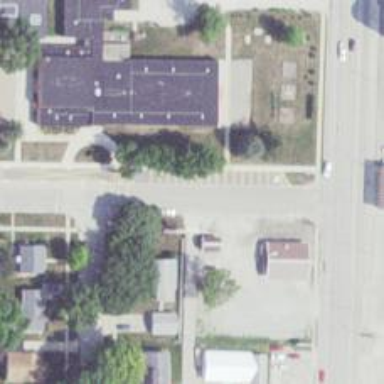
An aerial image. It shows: Alley classified as service road.